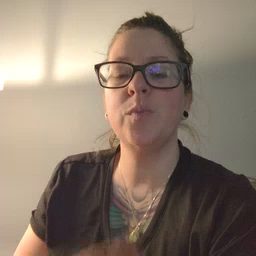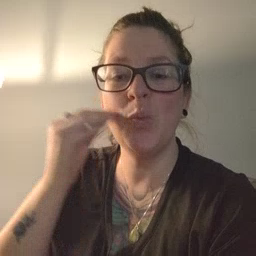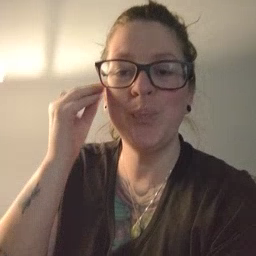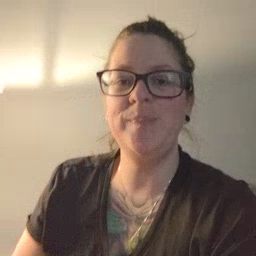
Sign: home